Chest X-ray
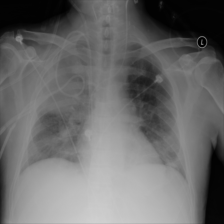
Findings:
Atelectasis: negative
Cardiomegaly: negative
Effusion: negative
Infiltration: positive
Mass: negative
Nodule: negative
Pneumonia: negative
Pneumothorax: negative
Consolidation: negative
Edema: negative
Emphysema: negative
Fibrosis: negative
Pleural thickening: negative
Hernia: negative